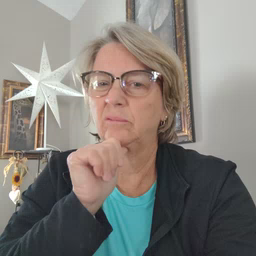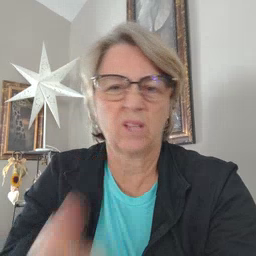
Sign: not